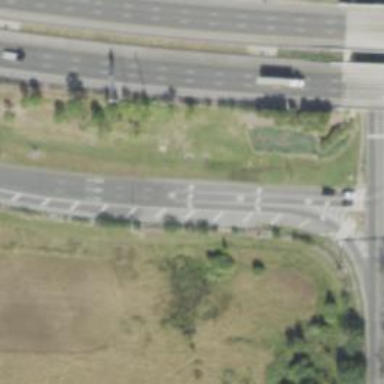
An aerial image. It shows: Motorway link with asphalt surface. The junction is in diamond shape.